Interaction volume radius: 10 \u00c5
Interaction volume height: 15 \u00c5
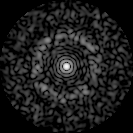
Disorder parameter: 0.8479